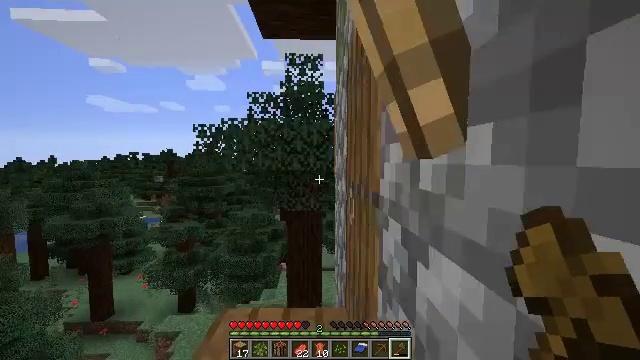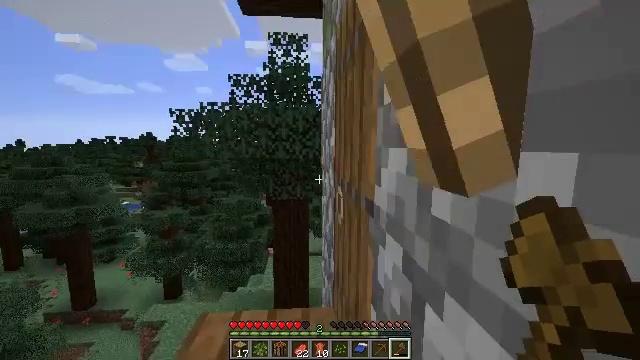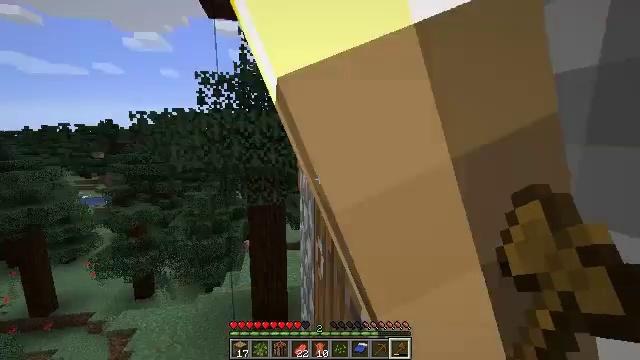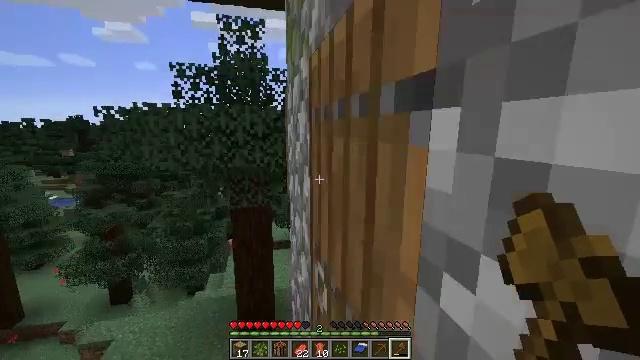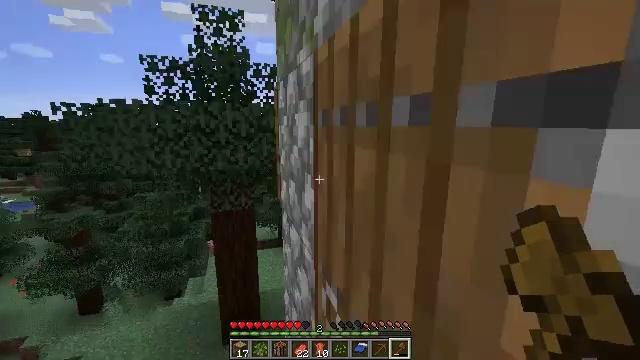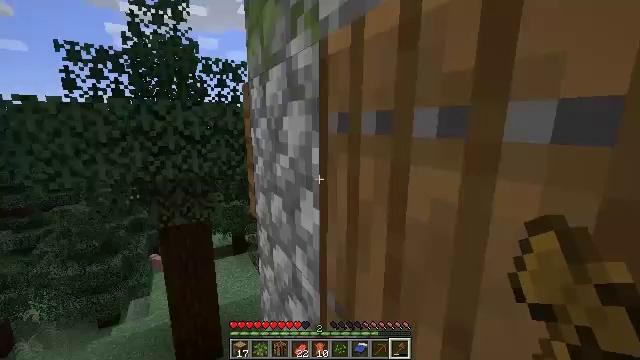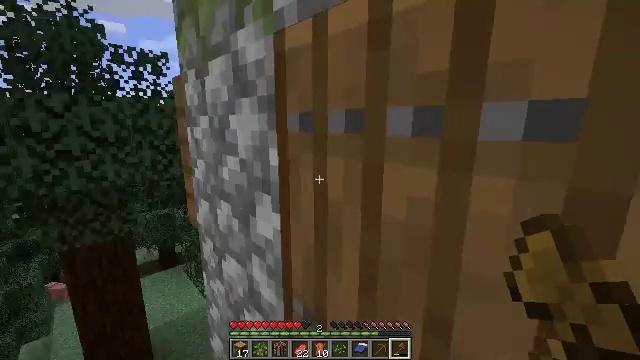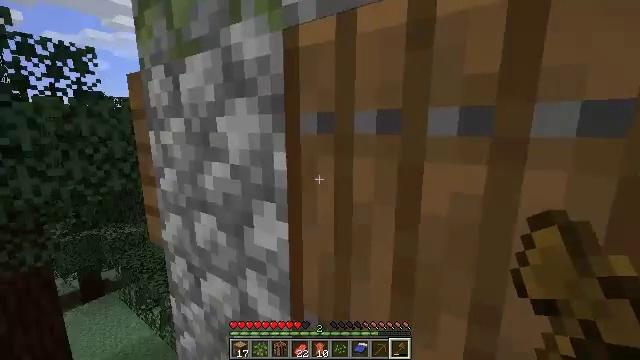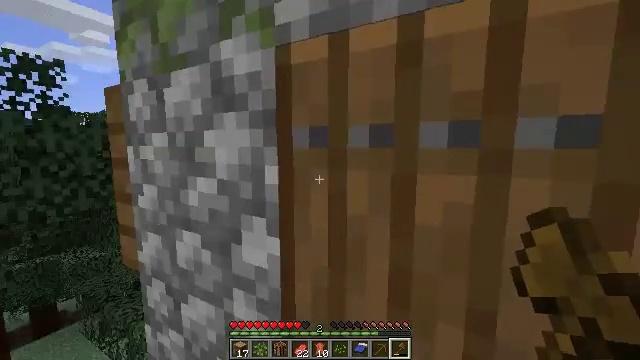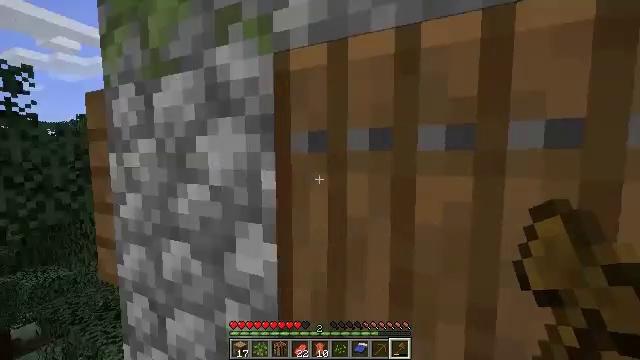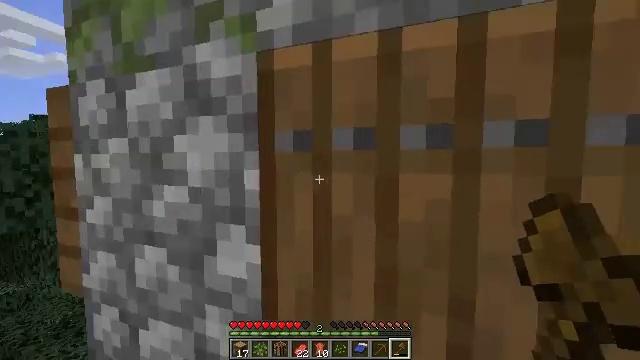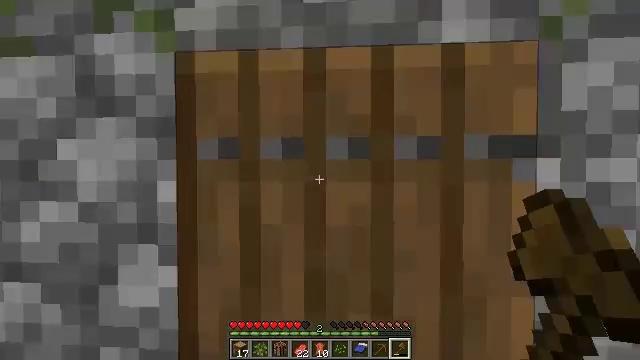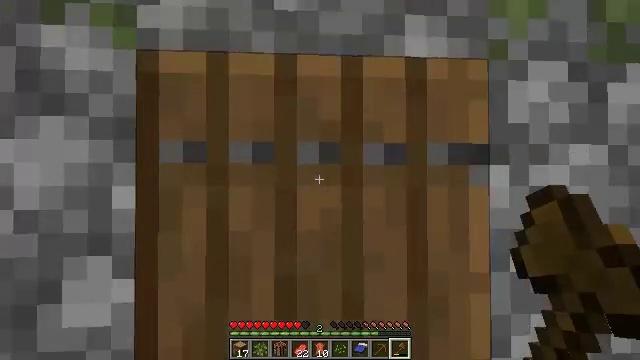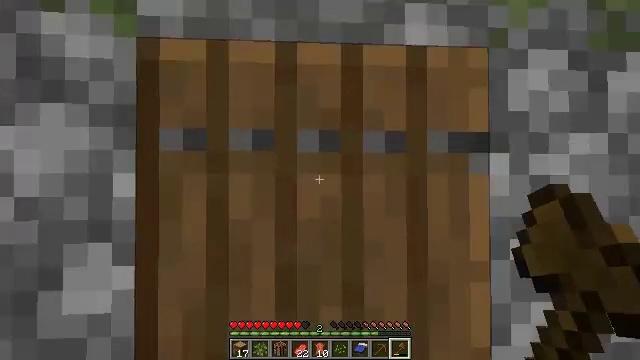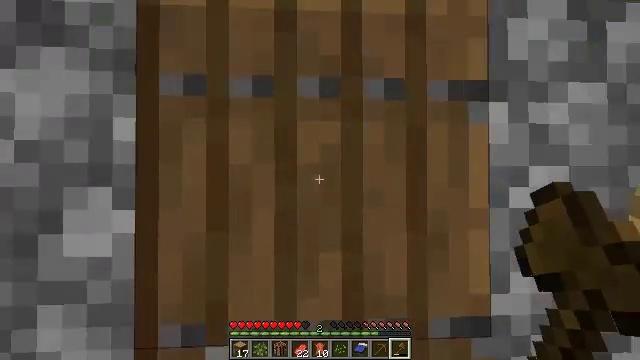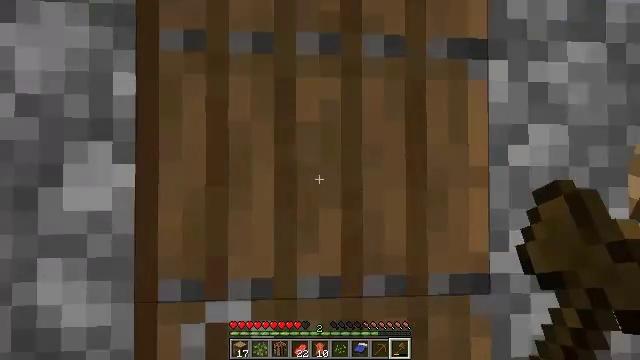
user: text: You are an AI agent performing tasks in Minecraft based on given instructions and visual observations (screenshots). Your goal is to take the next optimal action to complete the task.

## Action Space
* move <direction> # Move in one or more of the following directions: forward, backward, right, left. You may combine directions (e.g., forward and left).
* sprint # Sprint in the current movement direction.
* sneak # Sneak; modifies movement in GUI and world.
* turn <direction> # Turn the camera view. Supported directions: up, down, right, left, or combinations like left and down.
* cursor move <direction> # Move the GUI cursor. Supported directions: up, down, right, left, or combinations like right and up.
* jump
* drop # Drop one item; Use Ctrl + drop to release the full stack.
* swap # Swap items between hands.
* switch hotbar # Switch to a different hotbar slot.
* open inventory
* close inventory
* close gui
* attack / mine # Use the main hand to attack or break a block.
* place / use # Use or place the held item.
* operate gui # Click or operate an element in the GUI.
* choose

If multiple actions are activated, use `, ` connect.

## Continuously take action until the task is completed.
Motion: motion action
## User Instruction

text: Collect the pumpkin by holding left button.
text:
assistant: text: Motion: move forward, turn right and down
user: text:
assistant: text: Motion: move forward, turn right and down
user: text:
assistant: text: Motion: move forward and move left, turn right
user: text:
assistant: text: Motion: move forward and move left, turn right
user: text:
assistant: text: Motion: move forward and move left, turn right
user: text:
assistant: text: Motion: move left, turn right
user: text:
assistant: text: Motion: turn right and up
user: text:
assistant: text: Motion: turn right and up
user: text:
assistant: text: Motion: turn right and up
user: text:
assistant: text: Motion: turn right
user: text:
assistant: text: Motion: turn right and up
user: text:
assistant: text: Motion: sneak, turn right and up
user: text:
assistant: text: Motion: sneak, use / place
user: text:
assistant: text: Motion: sneak, use / place
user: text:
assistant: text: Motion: sneak, use / place
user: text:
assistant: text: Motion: sneak
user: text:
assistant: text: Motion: move forward, sneak, turn left and down
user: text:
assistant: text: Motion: move forward, sneak, turn left and down
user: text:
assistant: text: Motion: move forward, sneak
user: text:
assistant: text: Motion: move forward, sneak
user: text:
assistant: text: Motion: move forward
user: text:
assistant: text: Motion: move forward
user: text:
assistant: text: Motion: move forward
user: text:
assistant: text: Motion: move forward, turn right and down
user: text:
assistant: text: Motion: move forward
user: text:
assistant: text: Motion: use / place
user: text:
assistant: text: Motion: use / place
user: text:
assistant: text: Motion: move back, use / place
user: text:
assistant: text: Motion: move back
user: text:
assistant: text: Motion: move back